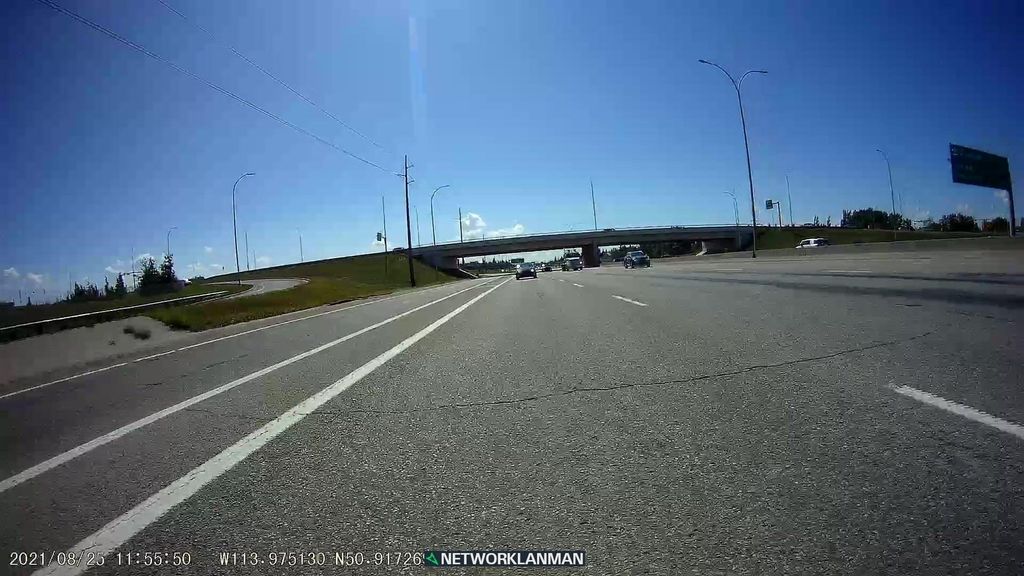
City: calgary